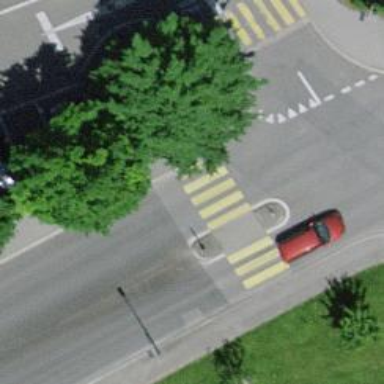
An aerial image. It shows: Zebra crossing with crossing island.